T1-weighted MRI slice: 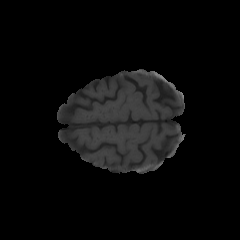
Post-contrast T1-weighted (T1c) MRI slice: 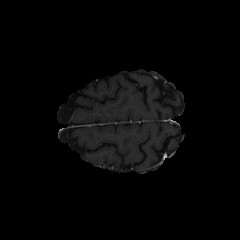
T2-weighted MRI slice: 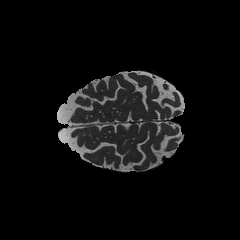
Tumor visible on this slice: no